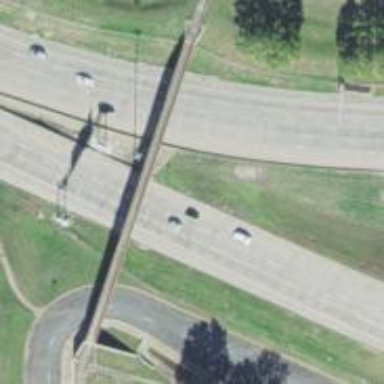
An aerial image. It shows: Footway road with beam bridge.